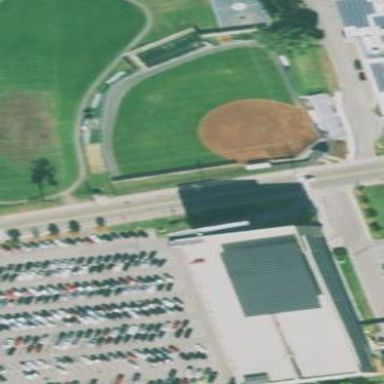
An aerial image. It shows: Softball pitch designated for baseball sports.